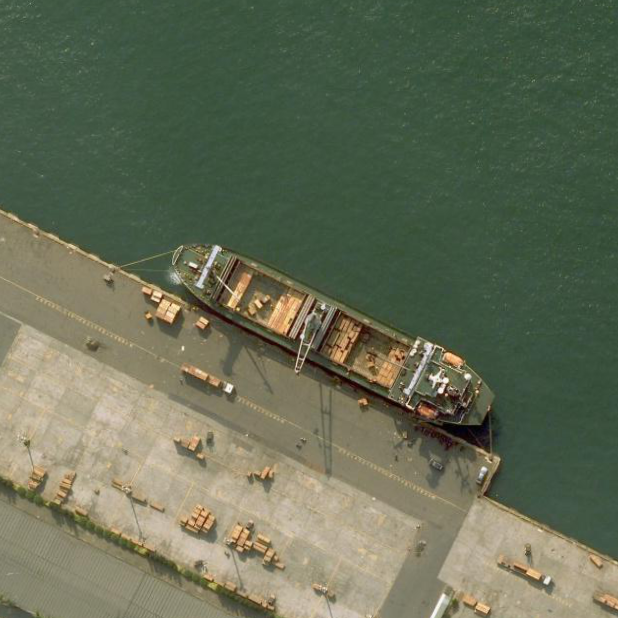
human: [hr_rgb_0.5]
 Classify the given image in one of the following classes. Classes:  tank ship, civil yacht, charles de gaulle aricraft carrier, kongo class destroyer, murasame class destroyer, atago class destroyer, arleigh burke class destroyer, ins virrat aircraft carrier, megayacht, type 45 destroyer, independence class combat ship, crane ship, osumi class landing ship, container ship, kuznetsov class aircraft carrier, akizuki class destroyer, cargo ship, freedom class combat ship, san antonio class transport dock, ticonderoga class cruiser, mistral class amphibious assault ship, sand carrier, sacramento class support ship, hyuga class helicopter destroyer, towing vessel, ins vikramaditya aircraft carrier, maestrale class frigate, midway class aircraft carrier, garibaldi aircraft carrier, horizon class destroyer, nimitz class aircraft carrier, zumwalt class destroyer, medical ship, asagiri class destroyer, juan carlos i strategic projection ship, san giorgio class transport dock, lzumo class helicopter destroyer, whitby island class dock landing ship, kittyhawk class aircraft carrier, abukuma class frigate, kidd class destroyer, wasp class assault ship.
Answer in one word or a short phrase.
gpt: Cargo ship